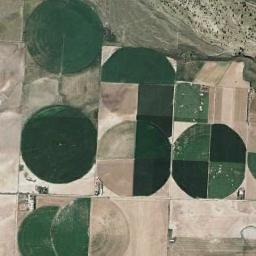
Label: circular_farmland